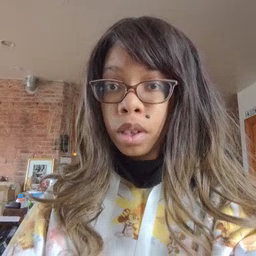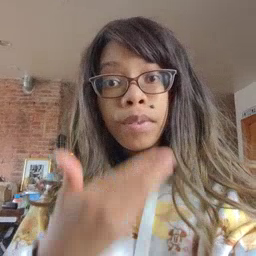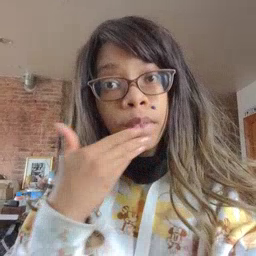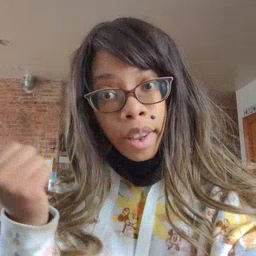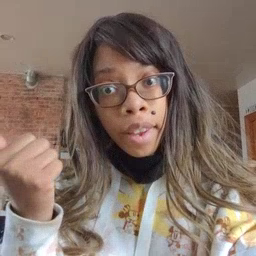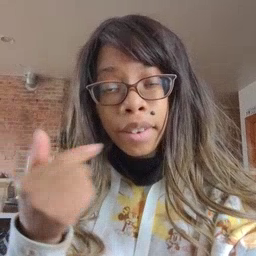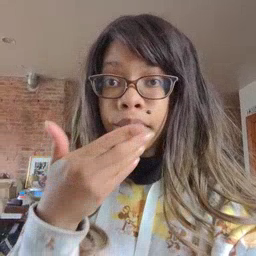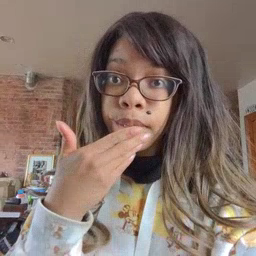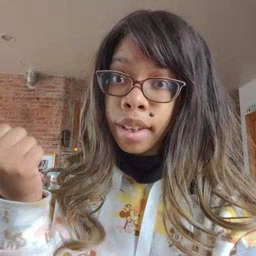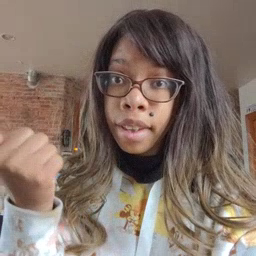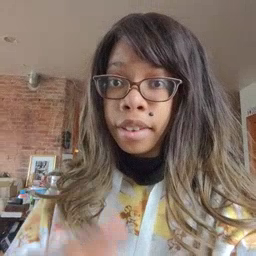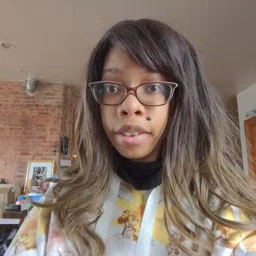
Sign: better